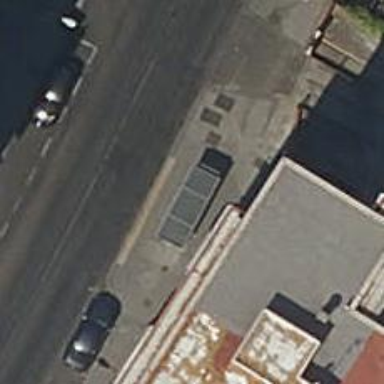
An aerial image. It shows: Bus stop with platform for public transport.